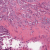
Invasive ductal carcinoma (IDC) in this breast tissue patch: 1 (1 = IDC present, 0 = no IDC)